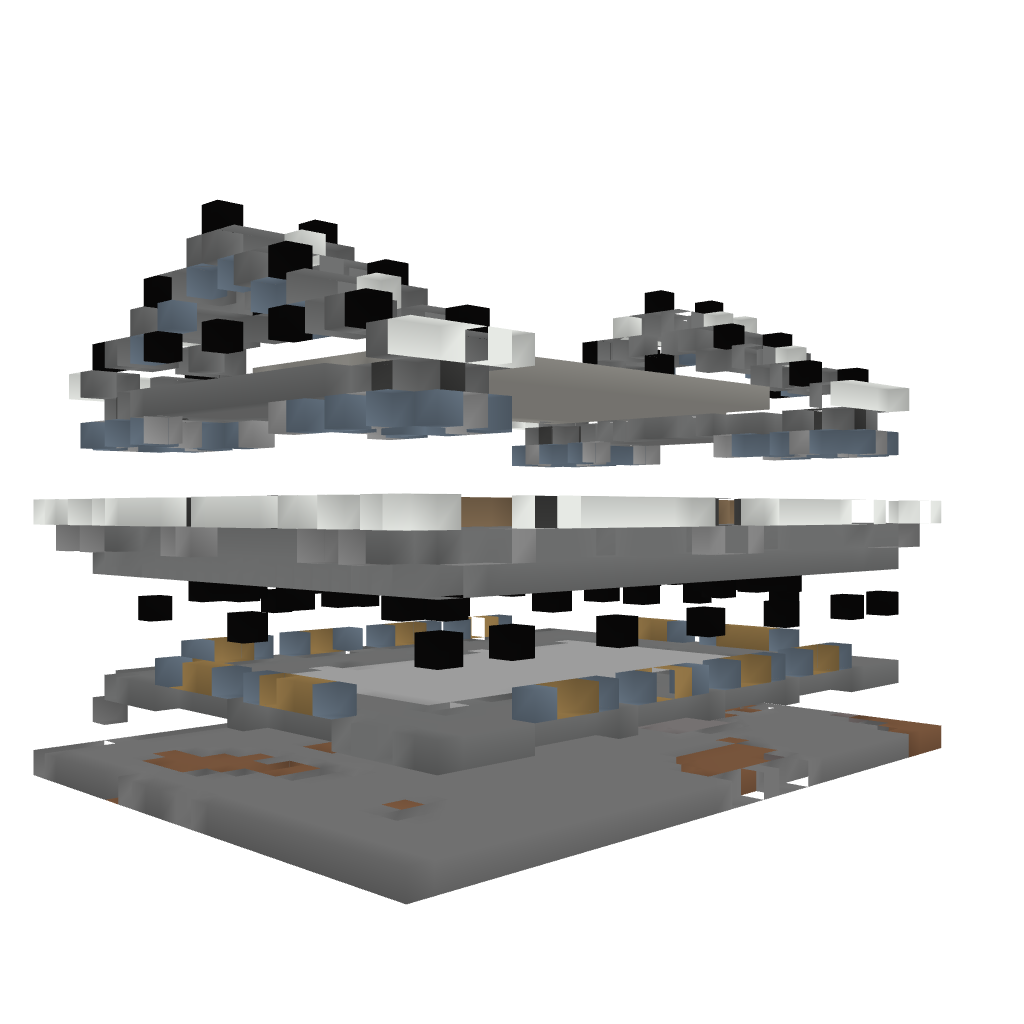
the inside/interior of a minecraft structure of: Roman Baths